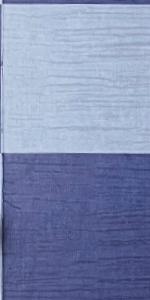
Label: Empty